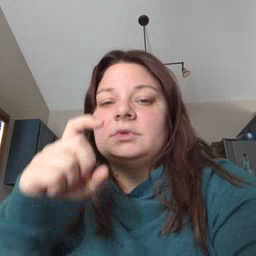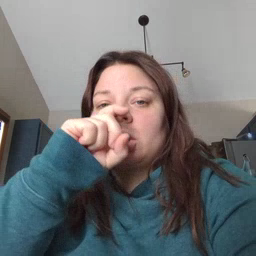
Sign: doll